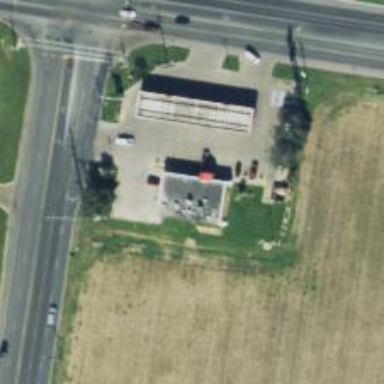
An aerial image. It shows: Convenience shop.